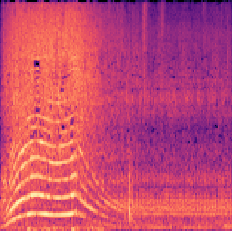
Sound class: Chainsaw